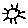
Label: sun